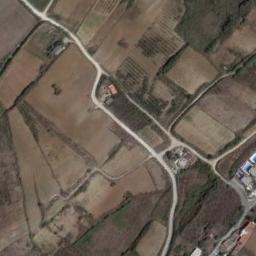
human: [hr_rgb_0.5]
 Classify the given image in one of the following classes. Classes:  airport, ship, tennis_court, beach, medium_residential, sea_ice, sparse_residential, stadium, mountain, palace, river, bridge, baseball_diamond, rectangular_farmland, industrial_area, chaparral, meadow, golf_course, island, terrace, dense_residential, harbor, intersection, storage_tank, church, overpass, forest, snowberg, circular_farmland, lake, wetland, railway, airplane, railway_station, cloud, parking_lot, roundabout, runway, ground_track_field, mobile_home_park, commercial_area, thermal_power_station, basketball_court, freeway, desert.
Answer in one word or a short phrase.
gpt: terrace